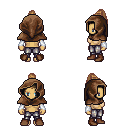
a pixel art fantasy rpg character, female body template, human, tanned skin, leather shoulder armor, metal pants, light blonde long topknot hairstyle, cloth hood, white cloth bracers, brown shoes, four views (front, back, left, right), 2x2 character sprite sheet, small pixel art, hard edges, no anti-aliasing